Question: I am using in asp.net with Upload.ashx file. I search for snippet and it works for single page. If I use jQuery UI dialog it throws some error
> Microsoft jScript runtime error : Object Expected.

I am using jQuery version 2.0.
Can anybody throw some light on this issue?
'''
<title></title>
<script type="text/javascript" src='<%=ResolveClientUrl("~/scripts/jQueryv2.0.3.js") %>'></script>
<link rel="stylesheet" type="text/css" href="http://ajax.googleapis.com/ajax/libs/jqueryui/1.8.2/themes/redmond/jquery-ui.css" />
<link rel="stylesheet" type="text/css" href="css/ui.jqgrid.css" />
<link rel="stylesheet" type="text/css" href="css/common.css" />
<link rel="stylesheet" type="text/css" href="css/uploadify.css" />
<script type="text/javascript" src="scripts/jquery-ui.js"></script>
<script type="text/javascript" src="scripts/grid.locale-en.js"></script>
<script type="text/javascript" src="scripts/jquery.jqGrid.min.js"></script>
<script type="text/javascript" src="scripts/common.js"></script>
<script type="text/javascript" src="scripts/jquery.uploadify.js"></script>
<script type="text/javascript" src="scripts/ServiceCall.js"></script>
'''
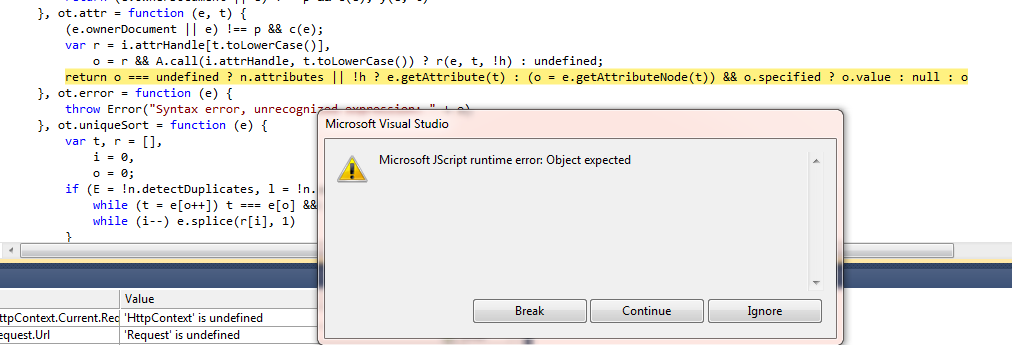
Answer: Try by Replacing this -
'''
<script type="text/javascript" src='<%=ResolveClientUrl("~/scripts/jQueryv2.0.3.js") %>'></script>
'''
to
'''
<script language="javascript" type="text/javascript" src="/scripts/jQueryv2.0.3.js" />
'''